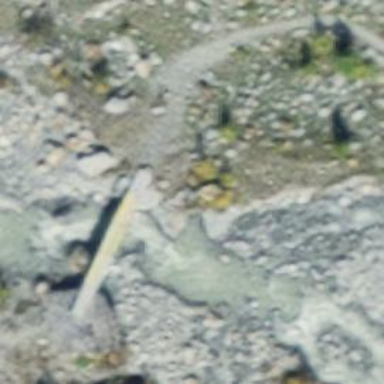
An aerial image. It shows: Bridge over unpaved path.